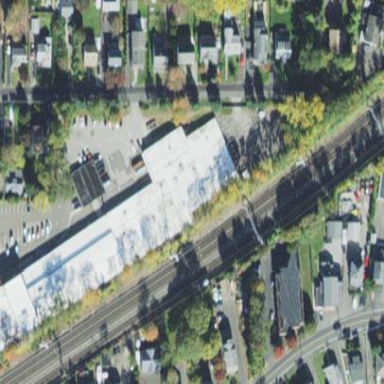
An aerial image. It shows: Part of building.